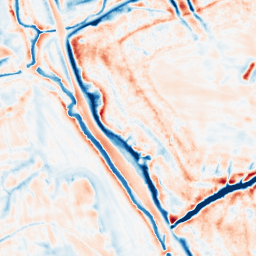
Category: edge_preserving
Decomposition family: bilateral
Decomposition parameters: d: 21
sigma_color: 100
sigma_space: 25
Upsampling method: linear_exact
Upsampling parameters: scale: 2
Upsampling scale: 2